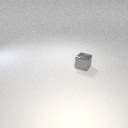
small gray metal cube